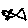
Label: fish